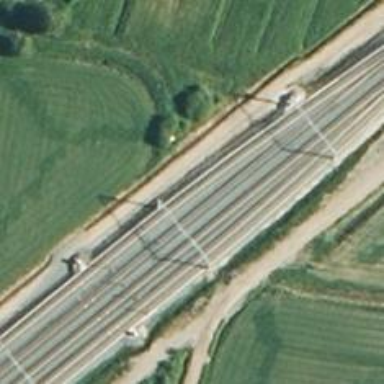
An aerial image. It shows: Siding railway line with electrified contact line for the trains.